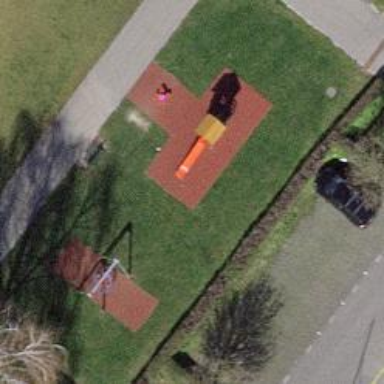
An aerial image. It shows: Playground with slide.